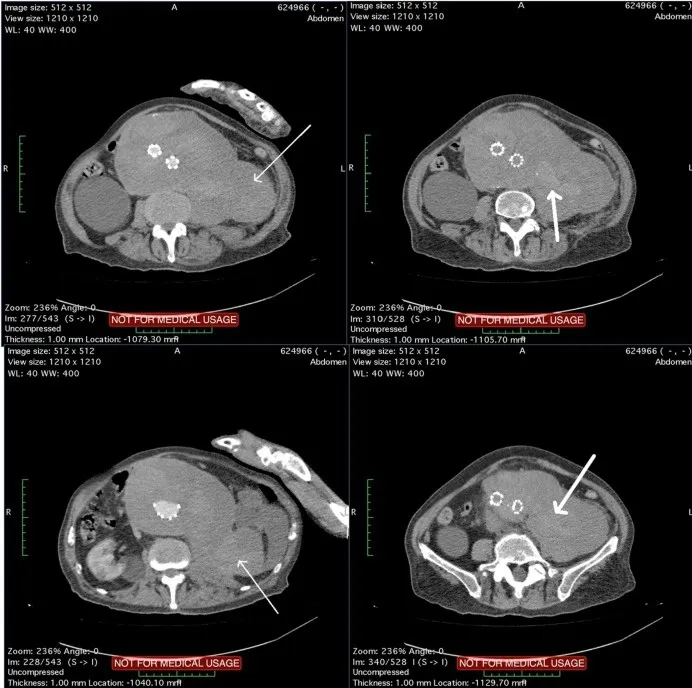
Computed tomography angiography images showing a rupture of the aneurysm sac that causes a large retroperitoneal hematoma (thin arrows). Blood pools are observed within the hematoma (thick arrows) although no typical endoleak can be identified.
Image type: radiology (ct)